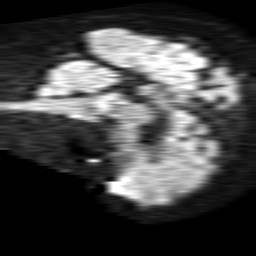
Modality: TRACE
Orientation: sagittal
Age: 43
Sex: male
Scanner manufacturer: philips
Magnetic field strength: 1.5 T
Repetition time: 4.6 s
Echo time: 0.08517 s